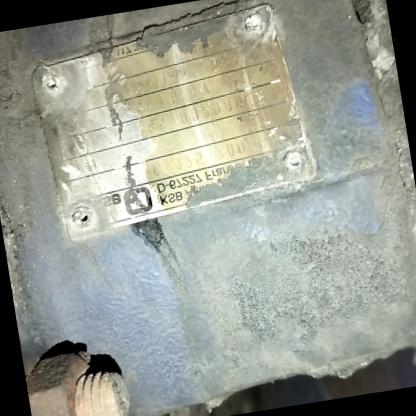
Klasa: tabliczka-znamionowa